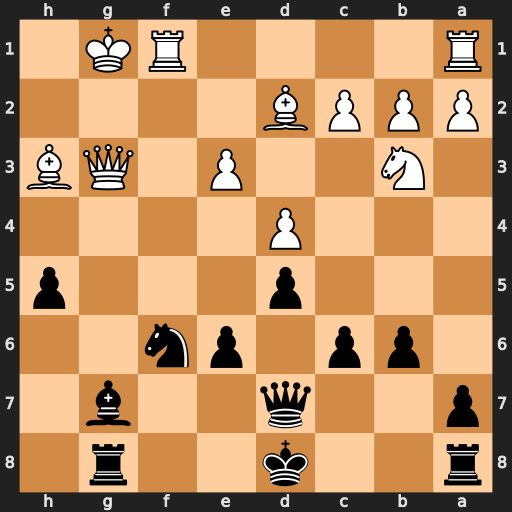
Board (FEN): r2k2r1/p2q2b1/1pp1pn2/3p3p/3P4/1N2P1QB/PPPB4/R4RK1
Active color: b
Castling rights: -
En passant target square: -
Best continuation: Bh6 Qxg8+ Nxg8